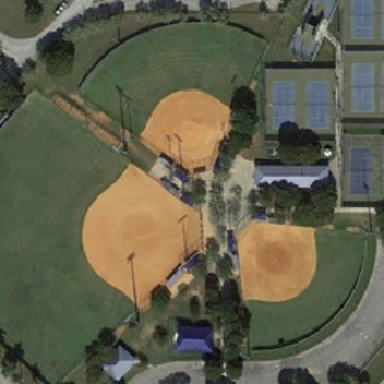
Three yellow baseball fields of different sizes next to five table tennis courts .